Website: crate-barrel
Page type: billing-address
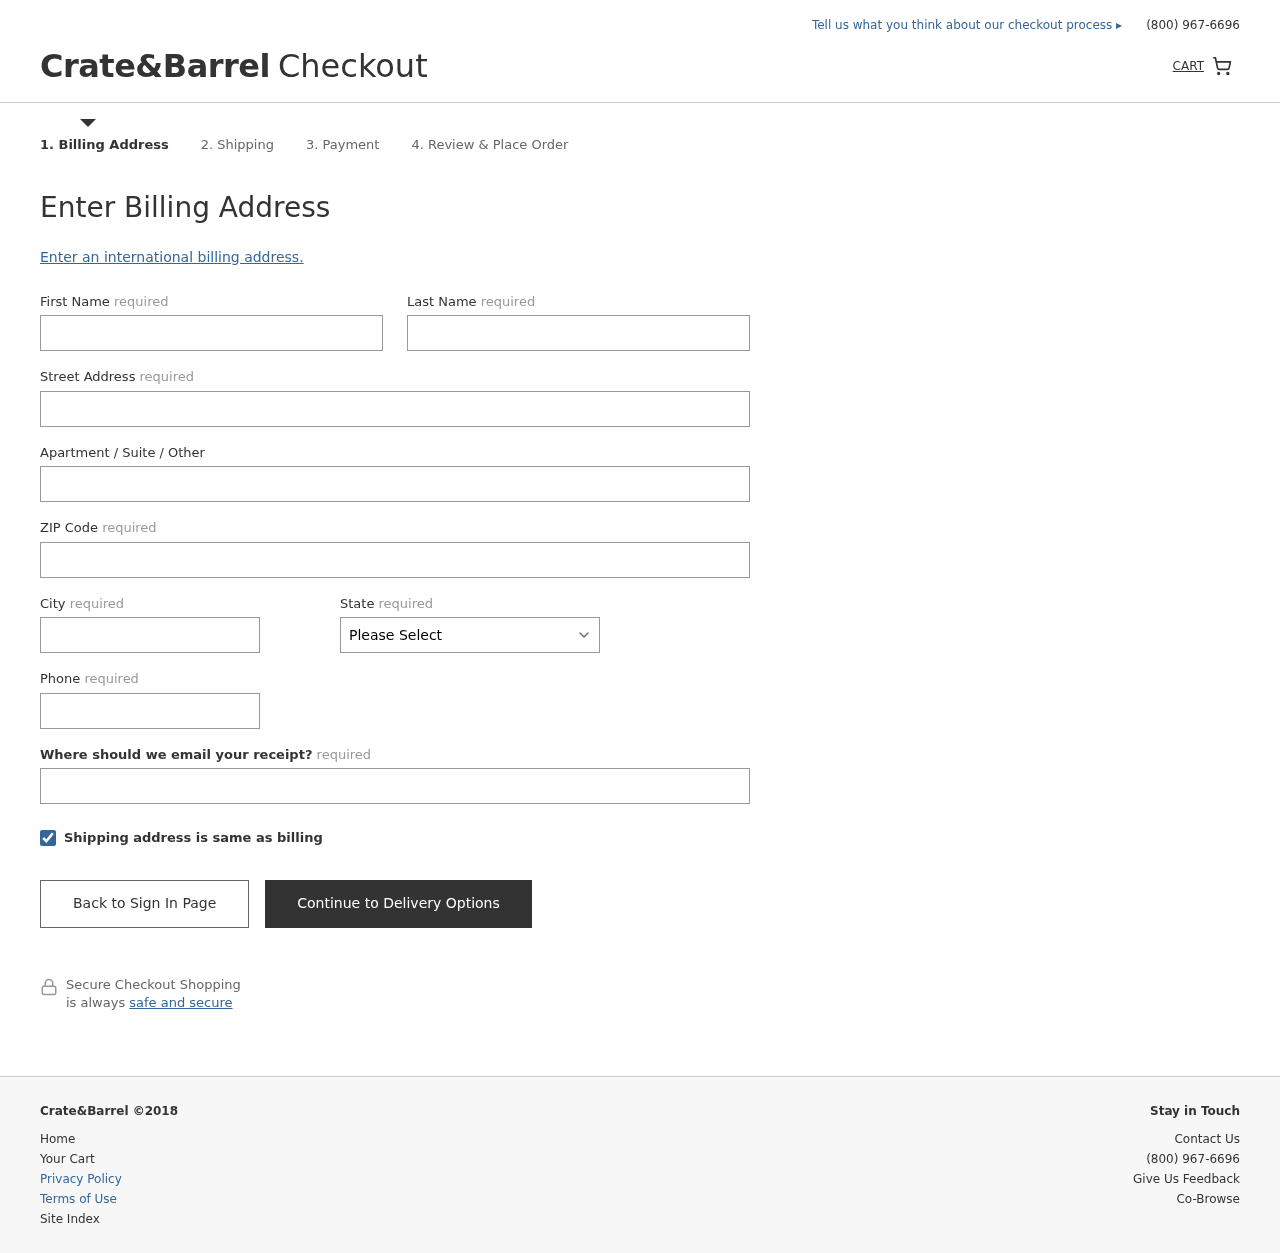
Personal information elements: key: PII_STATE
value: Idaho
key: PII_FIRSTNAME
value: Paula
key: PII_LASTNAME
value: Harvey
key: PII_STREET
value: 830 Lin Ferry
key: PII_STREET2
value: Apt. 440
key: PII_POSTCODE
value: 45709
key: PII_CITY
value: West Wayne
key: PII_PHONE
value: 4155936258
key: PII_EMAIL
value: paula_harvey@yahoo.com